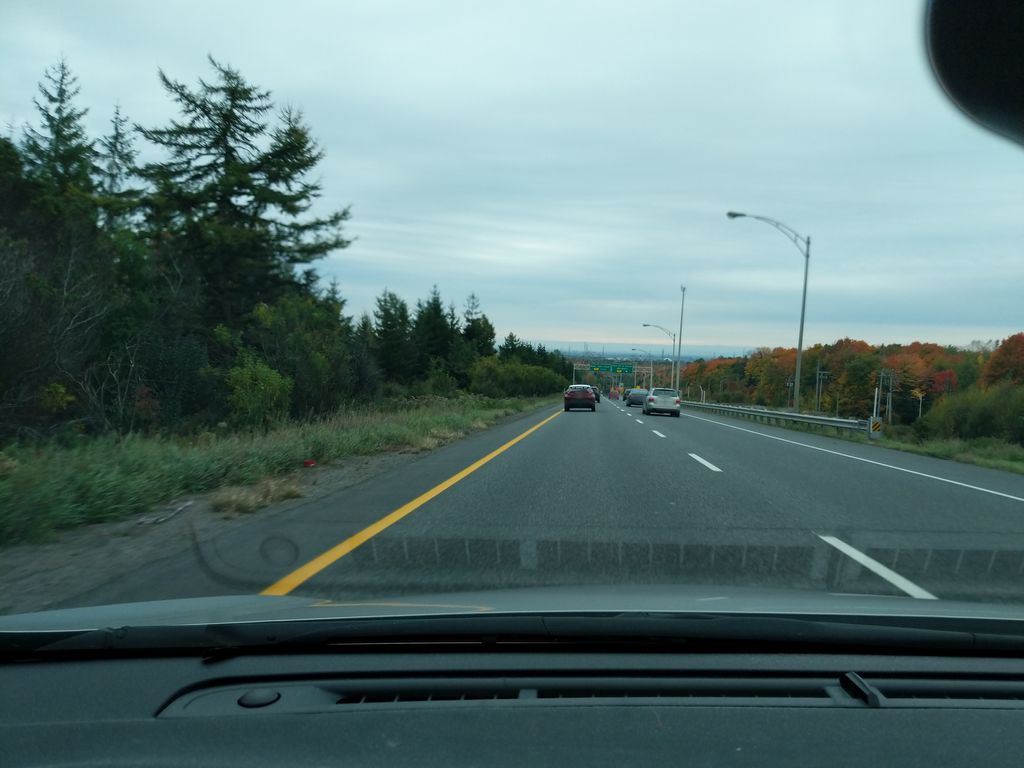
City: quebec_city